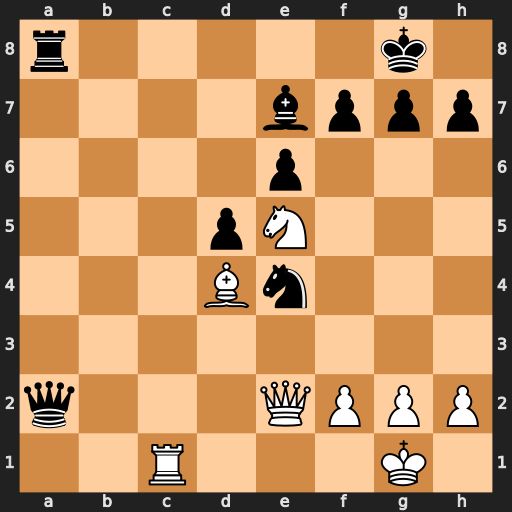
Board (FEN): r5k1/4bppp/4p3/3pN3/3Bn3/8/q3QPPP/2R3K1
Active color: w
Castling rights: -
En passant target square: -
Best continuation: Qxa2 Rxa2 Rc8+ Bf8 Nd7